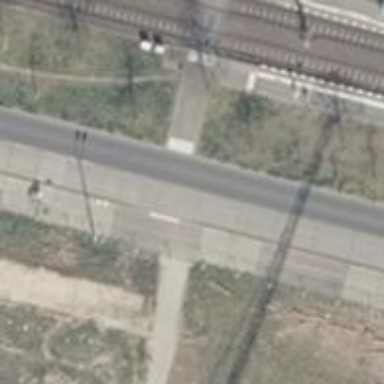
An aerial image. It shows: Concrete path that serves as both cycleway and footway.